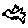
Label: bird